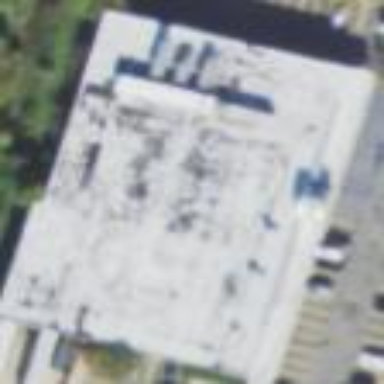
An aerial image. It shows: Commercial building housing supermarket.